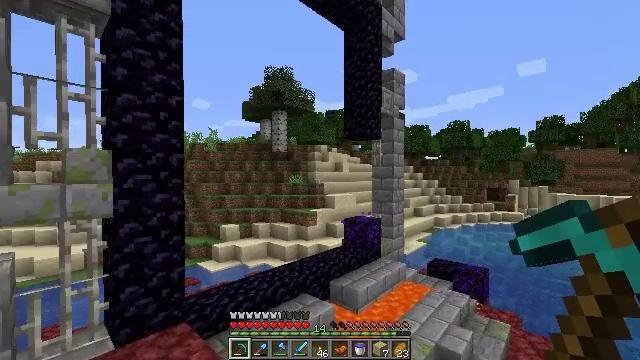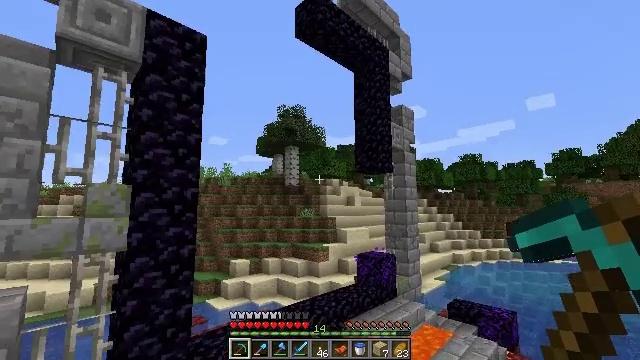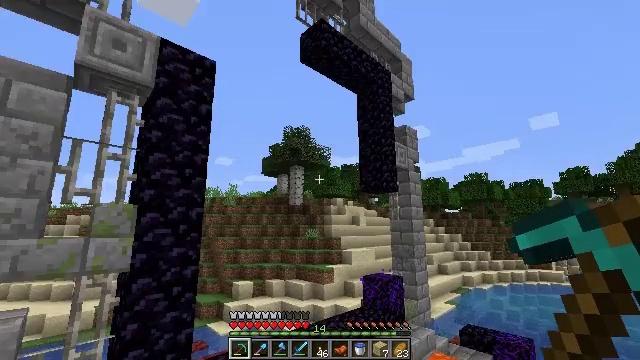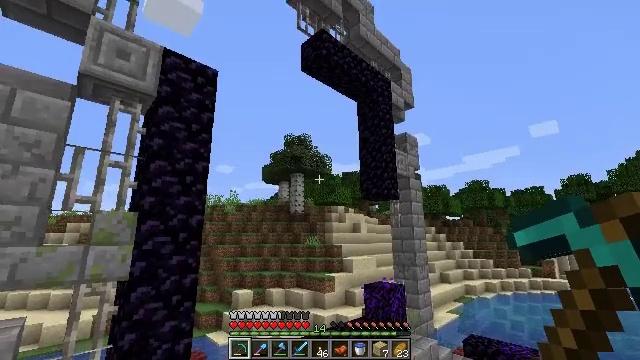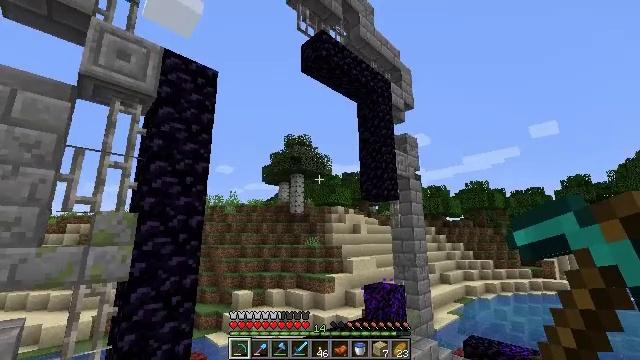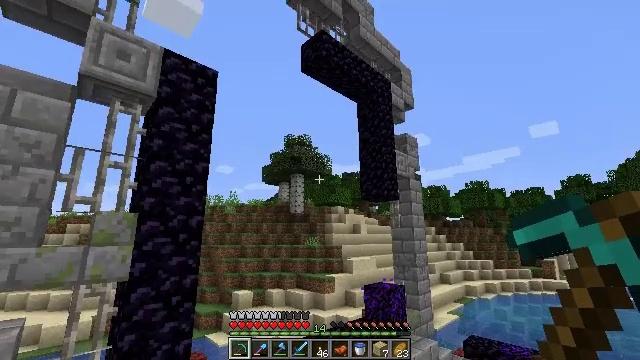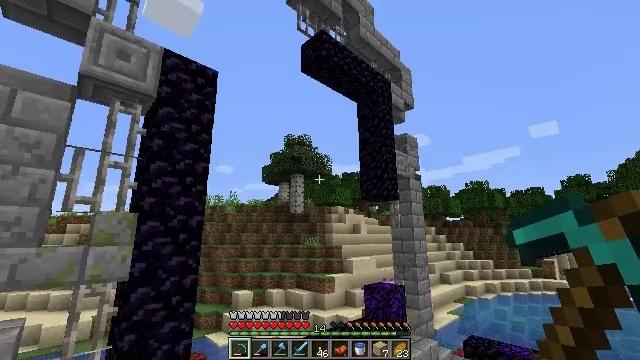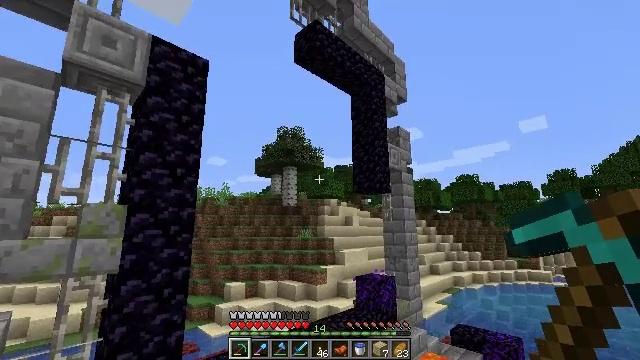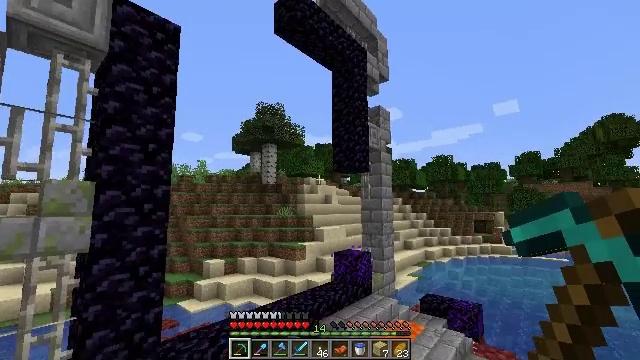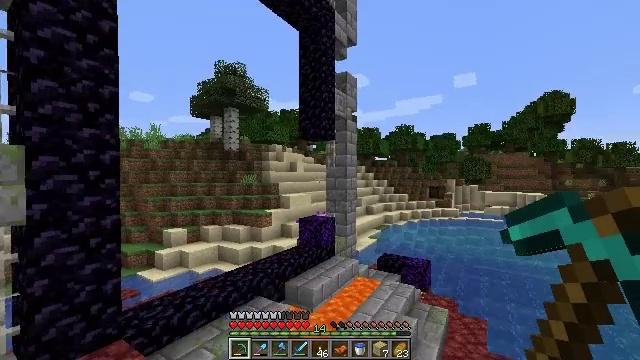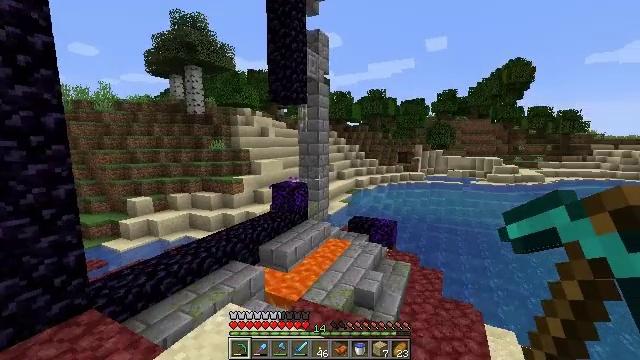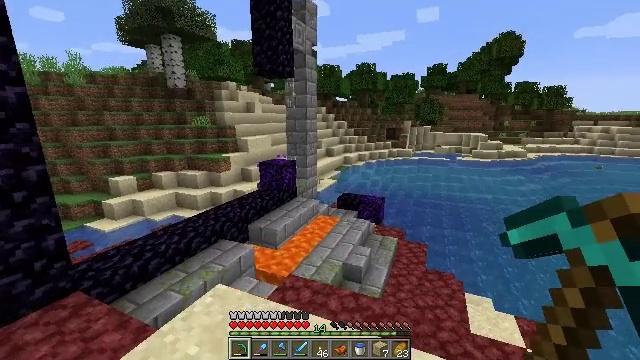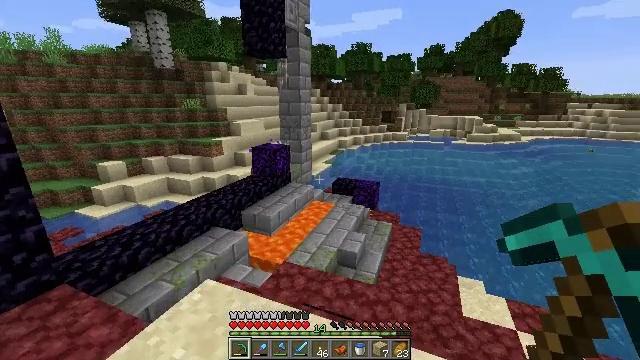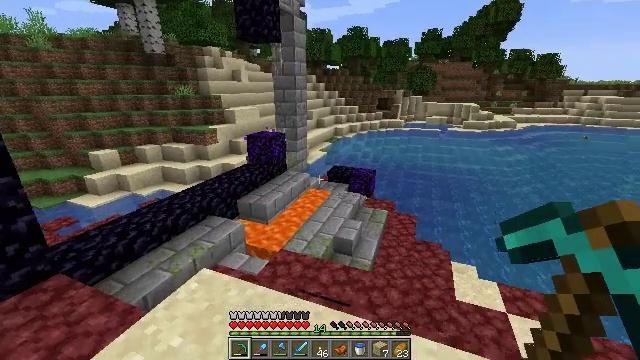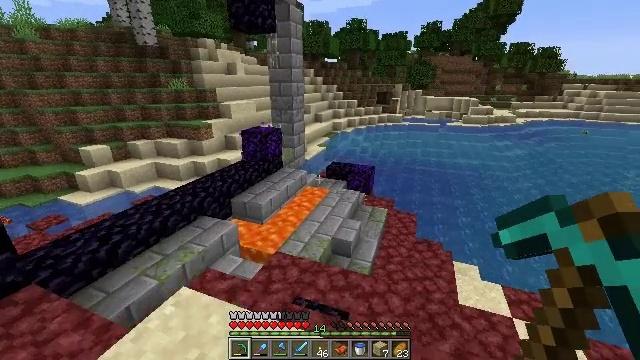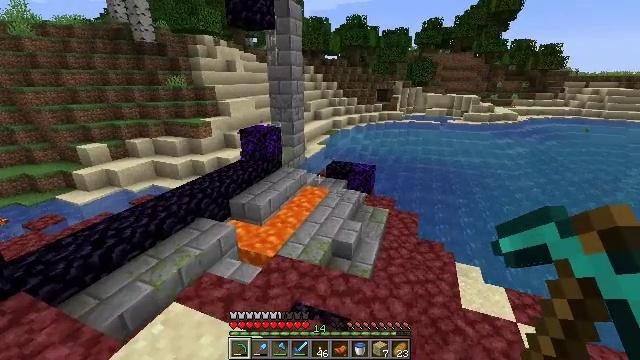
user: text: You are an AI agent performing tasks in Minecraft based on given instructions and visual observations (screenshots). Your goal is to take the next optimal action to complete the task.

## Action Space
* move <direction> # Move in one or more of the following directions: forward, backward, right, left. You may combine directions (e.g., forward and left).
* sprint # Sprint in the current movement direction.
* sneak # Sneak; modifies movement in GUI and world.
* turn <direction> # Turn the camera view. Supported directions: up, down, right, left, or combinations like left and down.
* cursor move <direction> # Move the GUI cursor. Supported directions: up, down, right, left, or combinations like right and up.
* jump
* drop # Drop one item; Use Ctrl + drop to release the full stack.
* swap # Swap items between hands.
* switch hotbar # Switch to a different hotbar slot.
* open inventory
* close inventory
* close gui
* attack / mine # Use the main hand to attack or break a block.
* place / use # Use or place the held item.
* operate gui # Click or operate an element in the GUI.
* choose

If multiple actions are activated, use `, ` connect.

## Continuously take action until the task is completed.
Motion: motion action
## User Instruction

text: Drop a snowball.
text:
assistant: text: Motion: turn left and up
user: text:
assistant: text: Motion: turn left and up
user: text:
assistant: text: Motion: turn up
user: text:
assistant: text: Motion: no_op
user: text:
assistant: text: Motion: no_op
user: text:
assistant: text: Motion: no_op
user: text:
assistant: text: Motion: turn right and down
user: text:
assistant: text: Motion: turn right and down
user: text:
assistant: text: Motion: turn right and down
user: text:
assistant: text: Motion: turn right and down
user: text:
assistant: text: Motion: move forward, turn right and down
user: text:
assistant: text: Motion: move forward, turn right and down
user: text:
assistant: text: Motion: move forward, turn down
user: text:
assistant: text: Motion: move forward, turn down
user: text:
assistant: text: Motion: move forward
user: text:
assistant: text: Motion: move forward
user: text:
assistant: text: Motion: move forward and move right
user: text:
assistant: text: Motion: move forward and move right
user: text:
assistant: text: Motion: move forward and move right
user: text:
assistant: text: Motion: move forward and move right
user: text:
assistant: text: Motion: move forward and move right
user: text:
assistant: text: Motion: move forward and move right
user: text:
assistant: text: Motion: move forward and move right
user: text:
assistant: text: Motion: move forward and move right
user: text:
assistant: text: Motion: move forward and move right
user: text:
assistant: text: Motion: move forward and move right
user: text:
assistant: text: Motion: move forward and move right
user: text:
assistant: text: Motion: move forward and move right
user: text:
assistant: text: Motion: move forward and move right
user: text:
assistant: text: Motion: move forward and move right